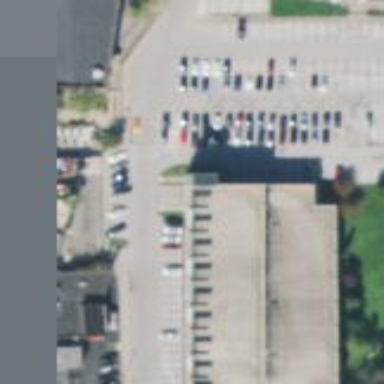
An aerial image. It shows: Multi-storey parking facility.